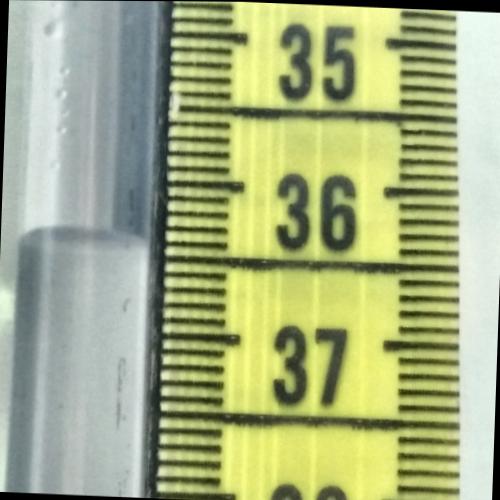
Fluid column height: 36.4 cm